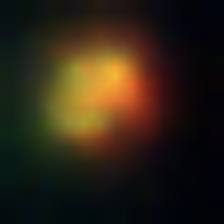
Taxon: NanoPlankton
Group: Other